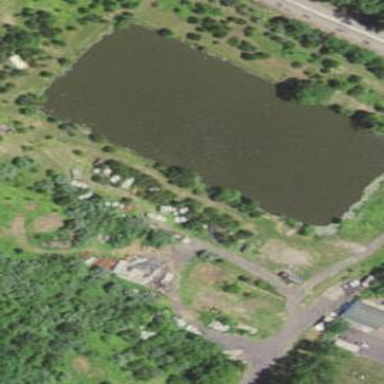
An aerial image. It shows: Peaceful pond surrounded by nature.